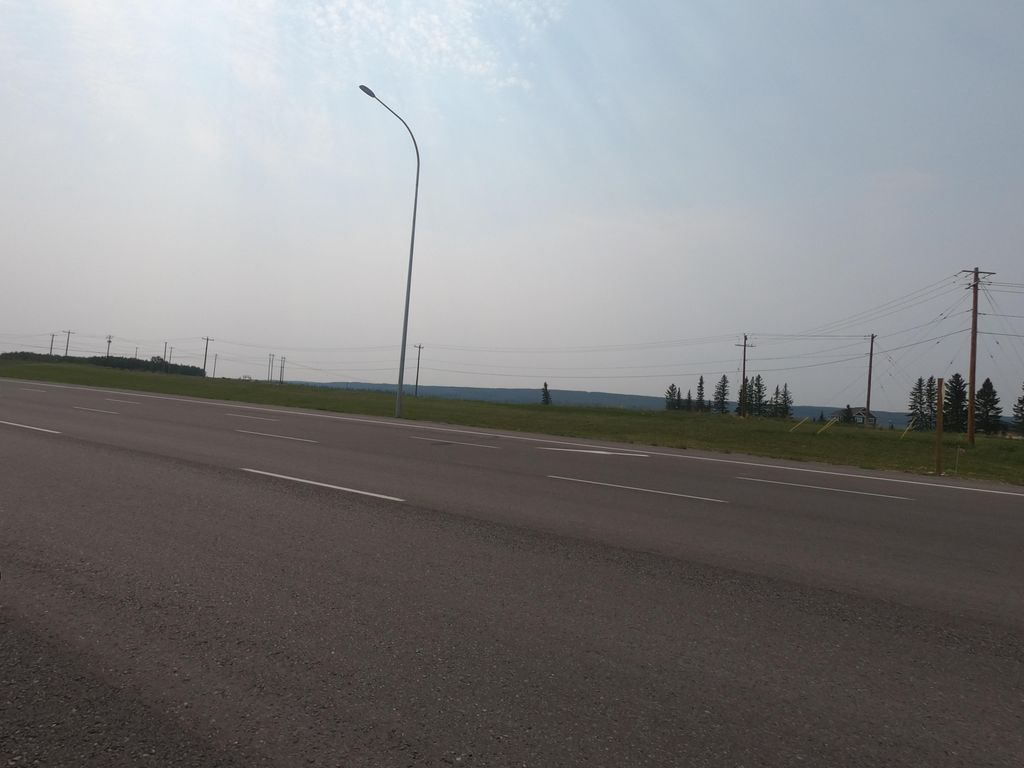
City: calgary